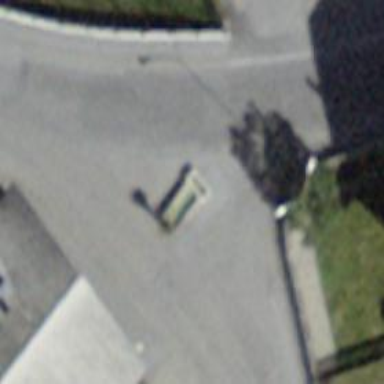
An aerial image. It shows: Beautiful fountain.